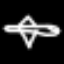
Label: airplane